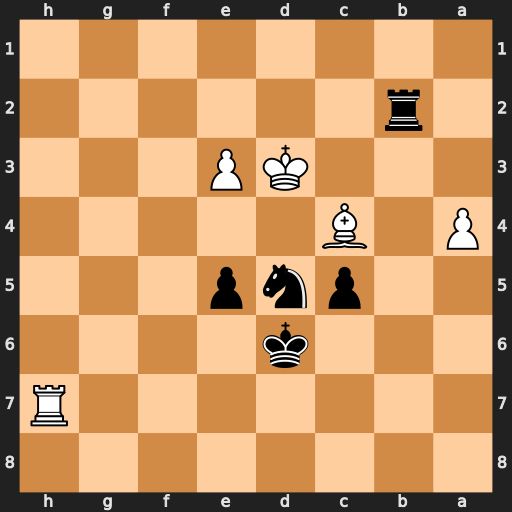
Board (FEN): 8/7R/3k4/2pnp3/P1B5/3KP3/1r6/8
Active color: b
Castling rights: -
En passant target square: -
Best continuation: e4+ Kxe4 Nf6+